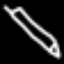
Label: pencil